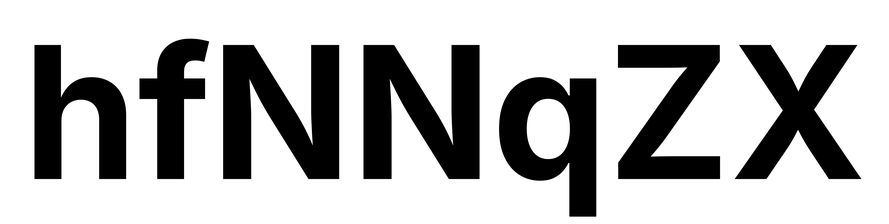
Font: Inter_Bold